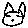
Label: cat